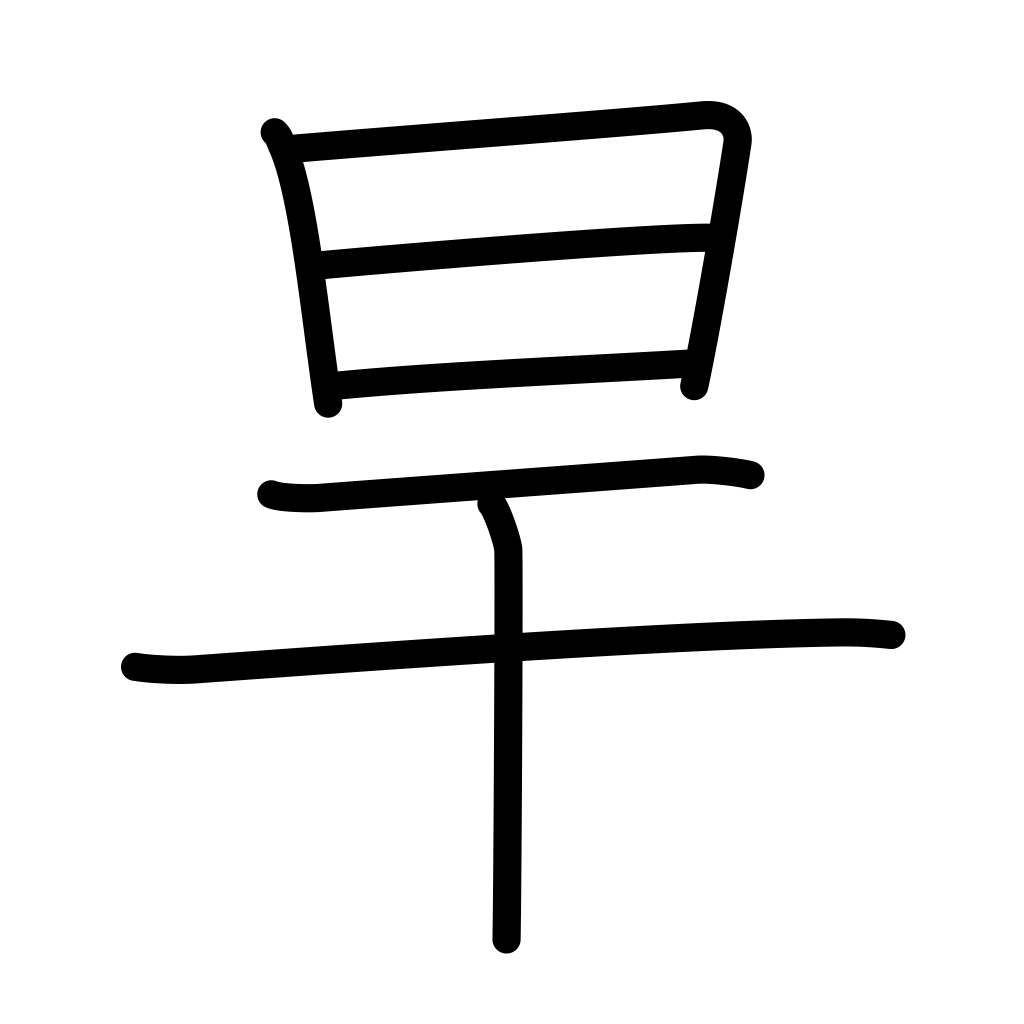
Meaning: drought, dry weather